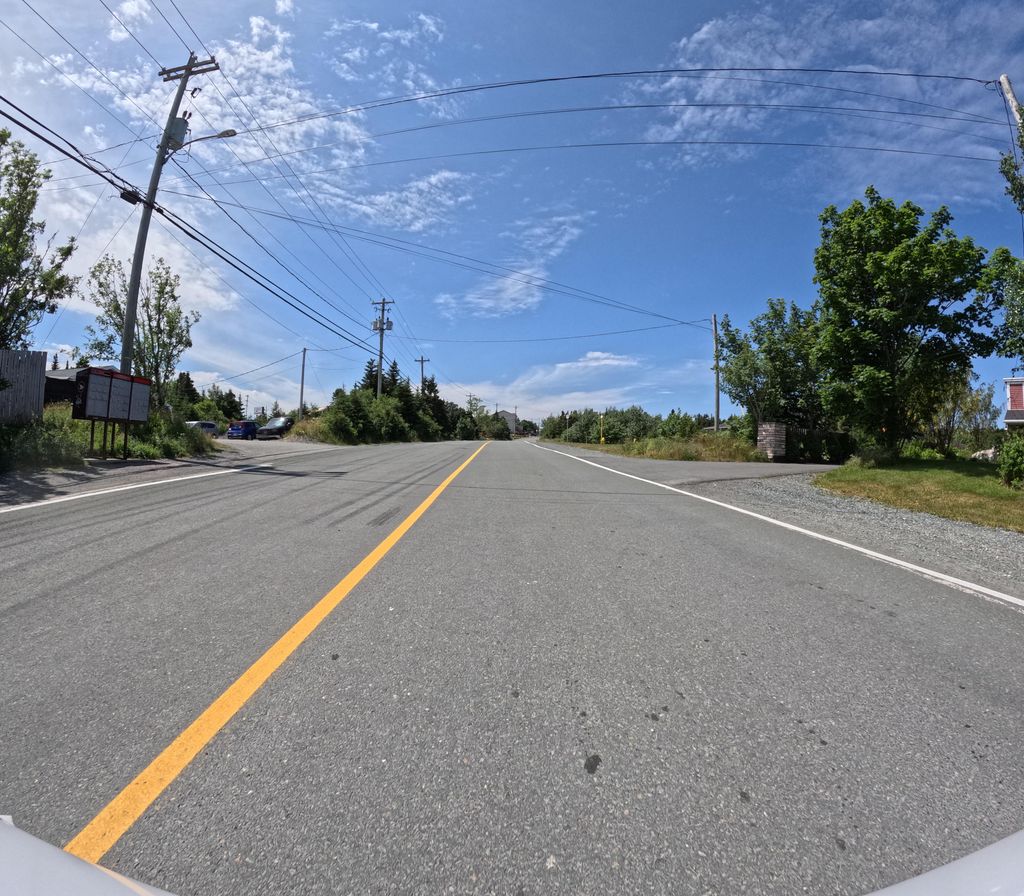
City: st_johns